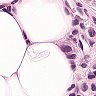
Metastatic tissue present: yes